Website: walmart
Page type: address-validator
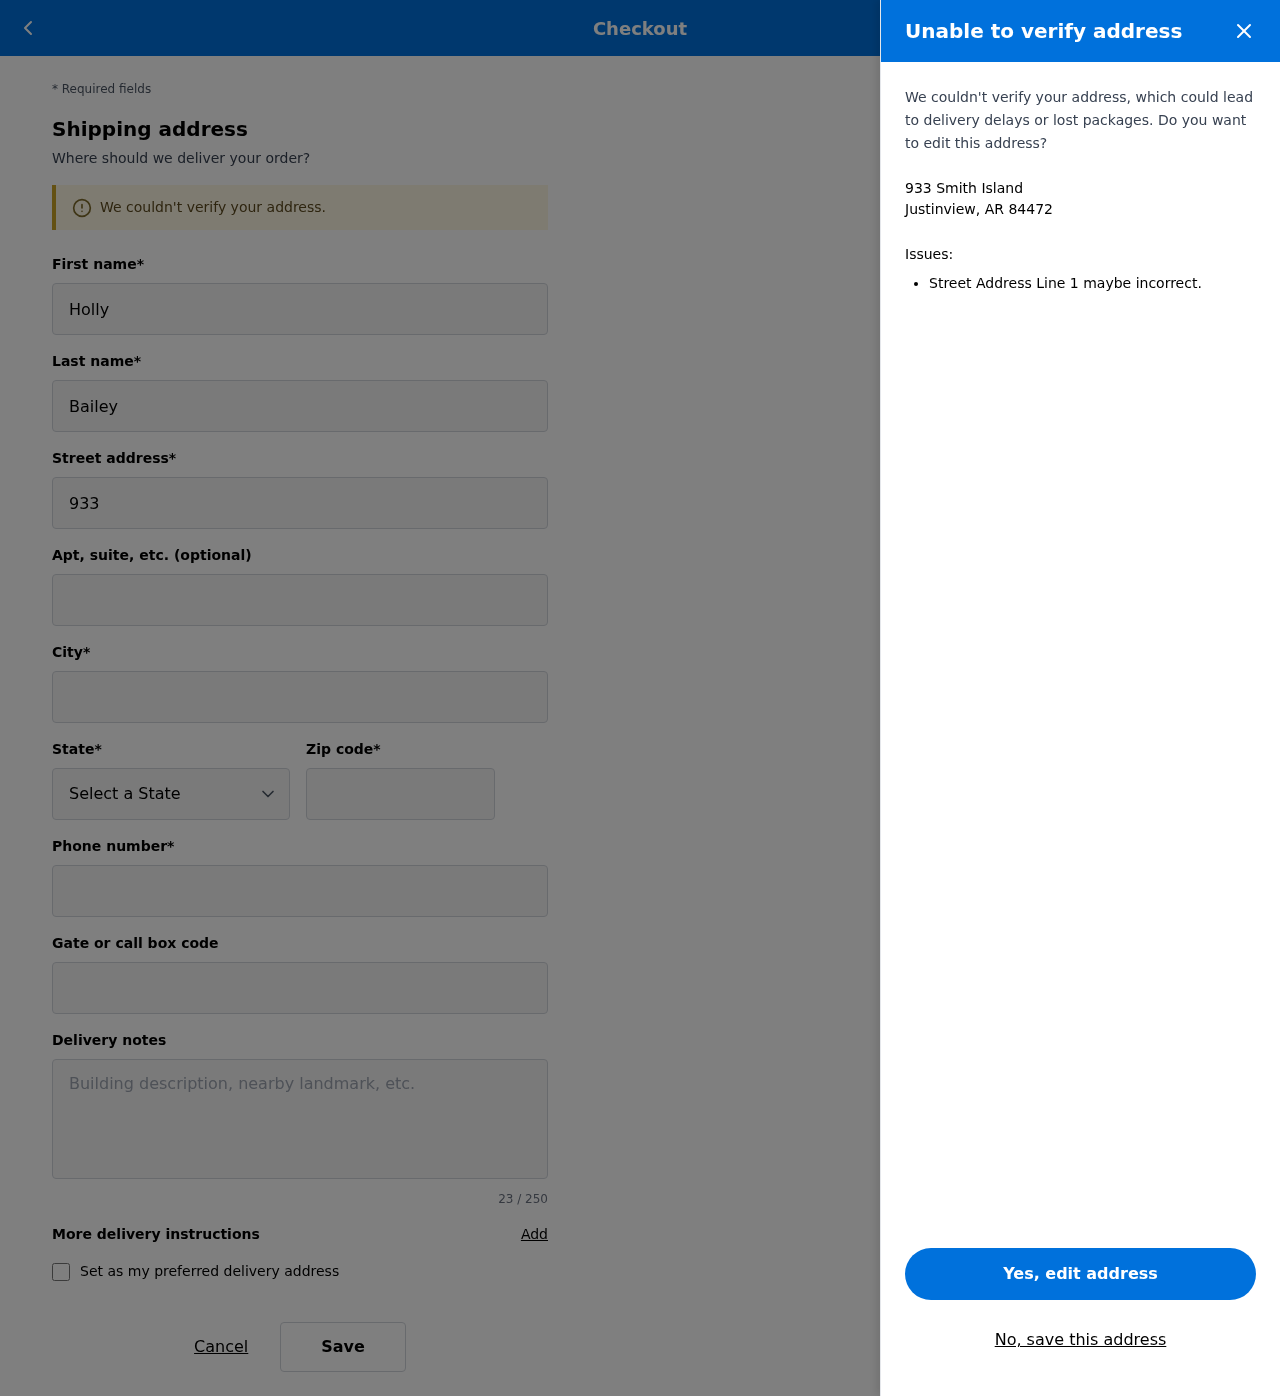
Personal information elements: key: PII_CITY_STATE_ZIP
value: Justinview, AR 84472
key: PII_DELIVERY_INSTRUCTIONS
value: Place in package locker
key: PII_STATE_ABBR
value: AR
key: PII_STREET
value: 933 Smith Island
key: PII_FIRSTNAME
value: Holly
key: PII_LASTNAME
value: Bailey
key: PII_CITY
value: Justinview
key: PII_POSTCODE
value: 84472
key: PII_PHONE
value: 6268027714
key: PII_SECURITY_CODE
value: FW56